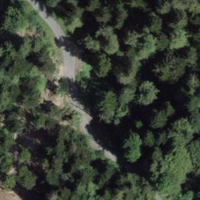
EUNIS habitat code: 43
Species observed at this site:
Petasites albus